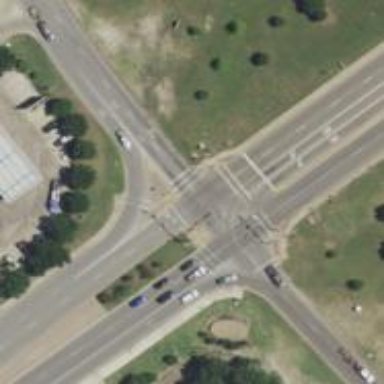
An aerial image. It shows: Footway located on traffic island.